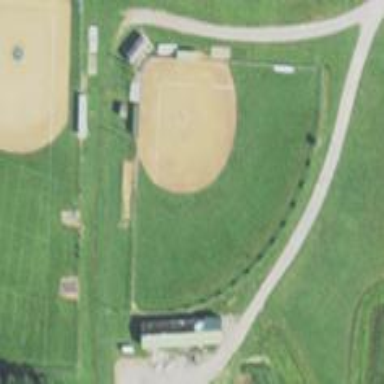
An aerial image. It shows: Softball pitch for leisure land activities.